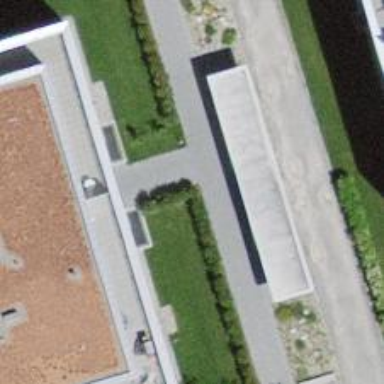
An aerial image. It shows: Hedge barrier.